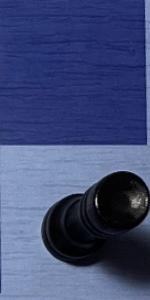
Label: Rook_Black